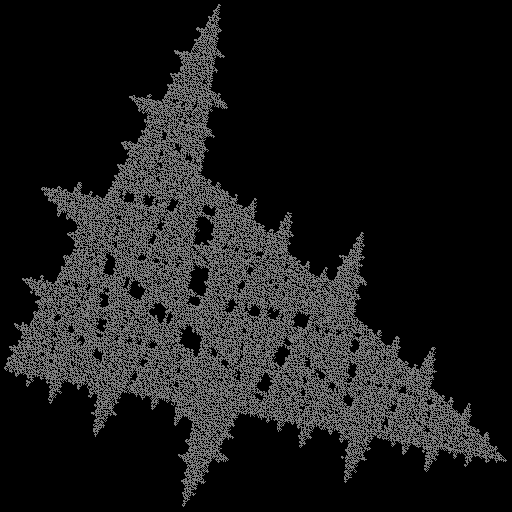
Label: a1